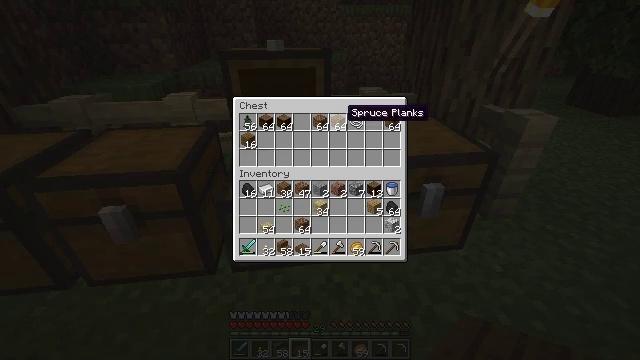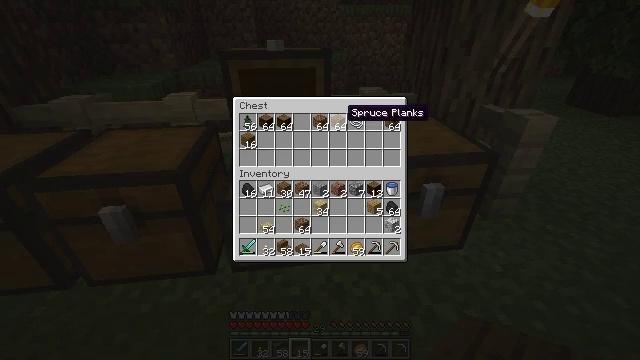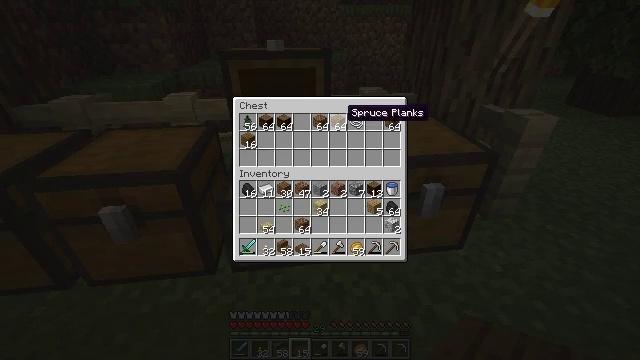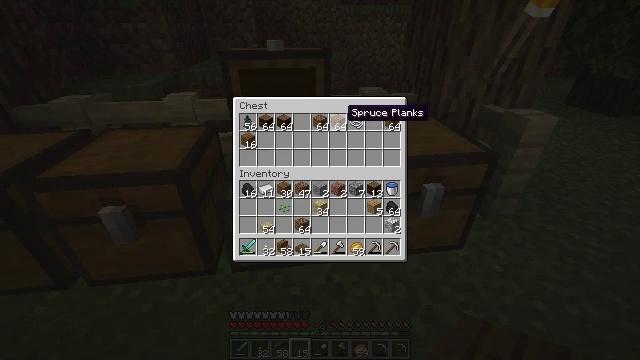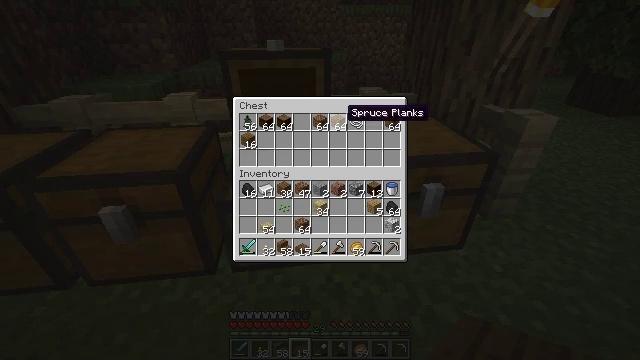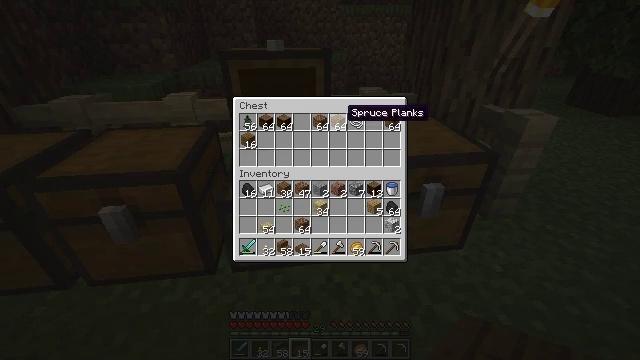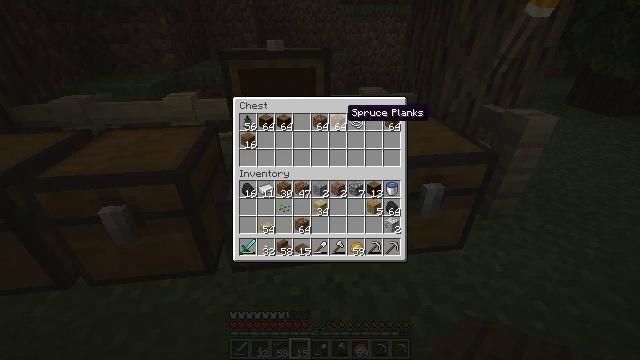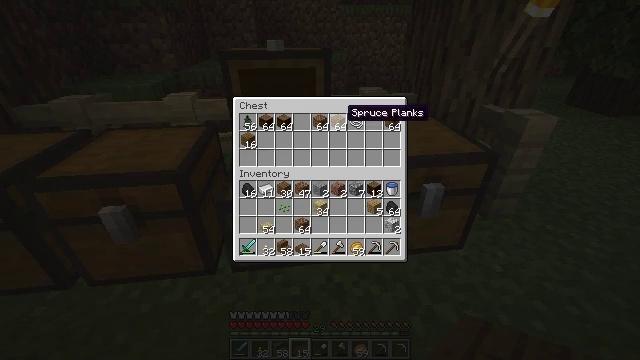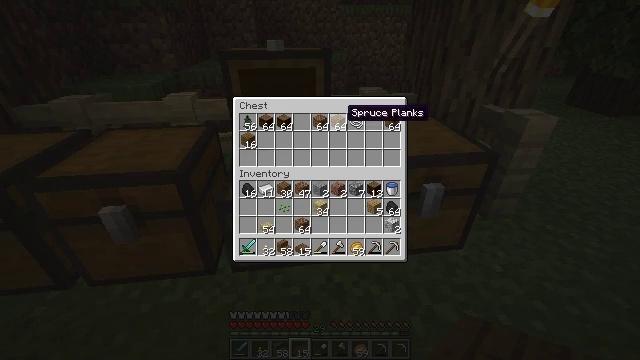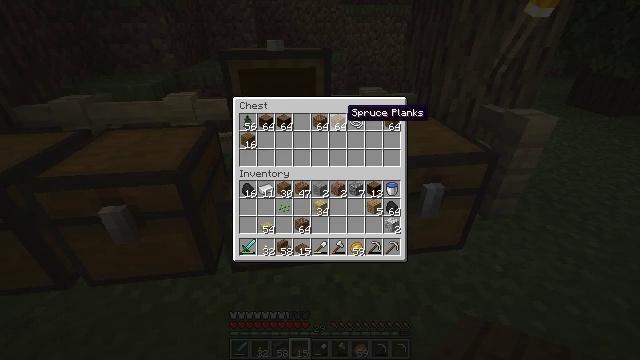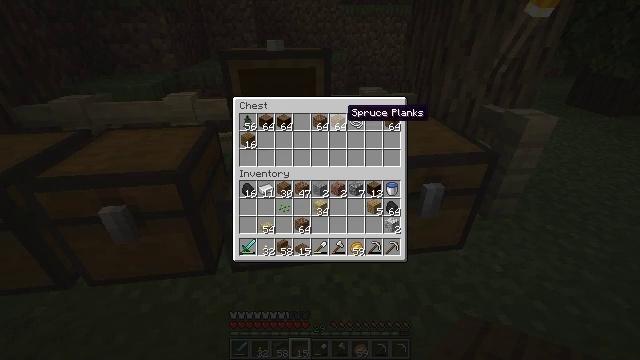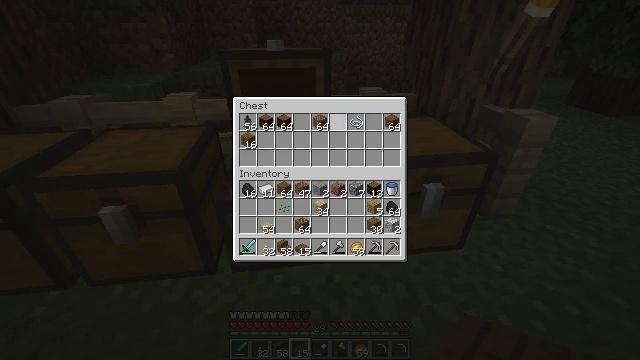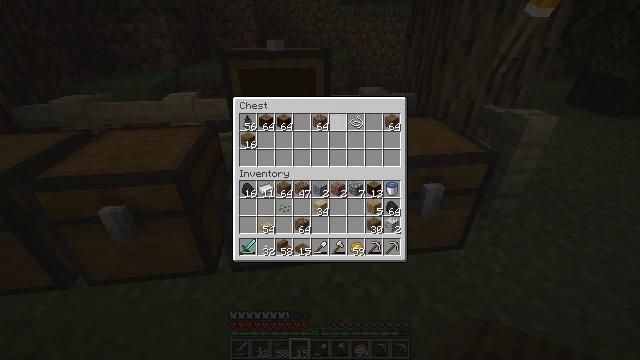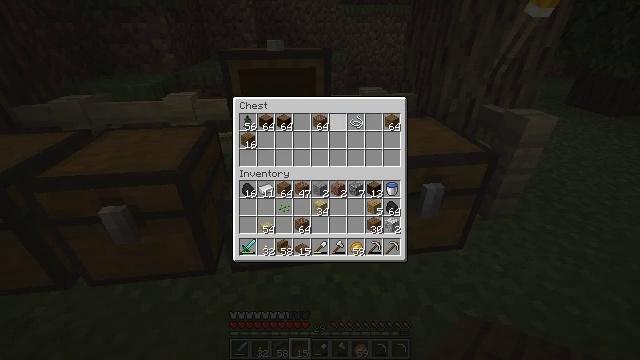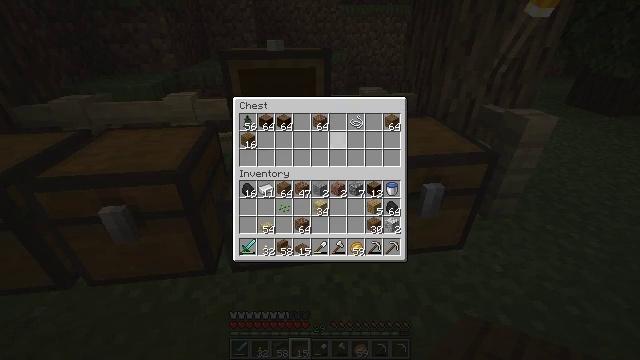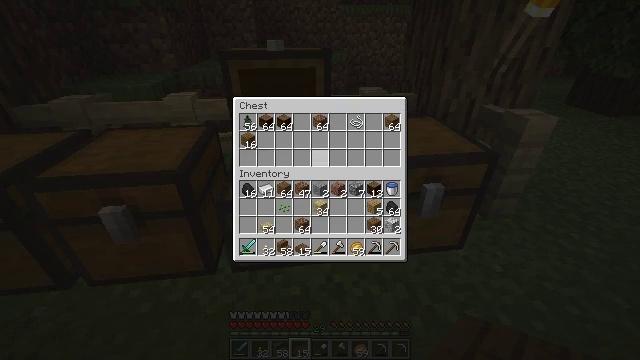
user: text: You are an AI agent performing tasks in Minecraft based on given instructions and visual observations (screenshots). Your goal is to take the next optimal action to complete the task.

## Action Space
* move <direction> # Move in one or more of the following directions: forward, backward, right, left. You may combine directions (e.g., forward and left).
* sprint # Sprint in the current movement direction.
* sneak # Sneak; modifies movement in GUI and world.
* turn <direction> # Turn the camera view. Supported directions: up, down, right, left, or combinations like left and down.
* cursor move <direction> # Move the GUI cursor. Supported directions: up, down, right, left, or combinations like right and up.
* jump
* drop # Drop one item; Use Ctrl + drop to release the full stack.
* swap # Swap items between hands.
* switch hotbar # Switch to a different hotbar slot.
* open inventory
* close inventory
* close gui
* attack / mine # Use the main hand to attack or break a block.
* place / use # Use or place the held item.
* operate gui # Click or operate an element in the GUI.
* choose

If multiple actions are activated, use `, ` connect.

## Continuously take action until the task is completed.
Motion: motion action
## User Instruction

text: Craft spruce slabs with the crafting table.
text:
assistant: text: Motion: no_op
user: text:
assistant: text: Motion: no_op
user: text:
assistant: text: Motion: sneak
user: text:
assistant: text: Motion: sneak
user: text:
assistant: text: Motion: sneak
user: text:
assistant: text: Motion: sneak
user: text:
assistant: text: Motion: sneak
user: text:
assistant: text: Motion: sneak
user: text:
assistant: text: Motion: sneak
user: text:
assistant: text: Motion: sneak
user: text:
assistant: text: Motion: sneak, operate gui
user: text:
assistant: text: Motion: sneak, operate gui
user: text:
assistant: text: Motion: sneak, operate gui
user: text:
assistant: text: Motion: sneak, cursor move down
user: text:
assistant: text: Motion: sneak, cursor move left and down
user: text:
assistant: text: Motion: sneak, cursor move left and down
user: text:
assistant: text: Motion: sneak, cursor move left
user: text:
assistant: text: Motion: sneak, cursor move left and up
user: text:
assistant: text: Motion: sneak, cursor move left and up
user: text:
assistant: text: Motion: sneak, cursor move left
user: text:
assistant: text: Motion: sneak
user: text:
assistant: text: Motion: sneak
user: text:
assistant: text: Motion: sneak
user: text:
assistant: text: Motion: sneak
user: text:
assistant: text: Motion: sneak, operate gui
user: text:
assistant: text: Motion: sneak, operate gui
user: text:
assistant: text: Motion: sneak
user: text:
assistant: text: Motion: sneak
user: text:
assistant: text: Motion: sneak
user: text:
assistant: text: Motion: sneak